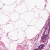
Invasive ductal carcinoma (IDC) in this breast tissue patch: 0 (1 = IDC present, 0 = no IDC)